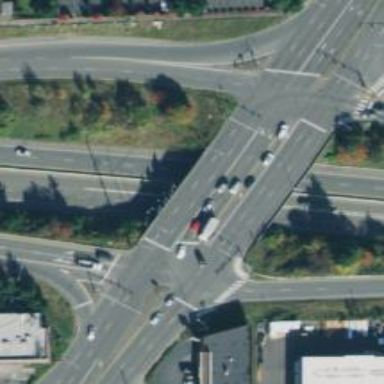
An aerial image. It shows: Secondary road crossing bridge.